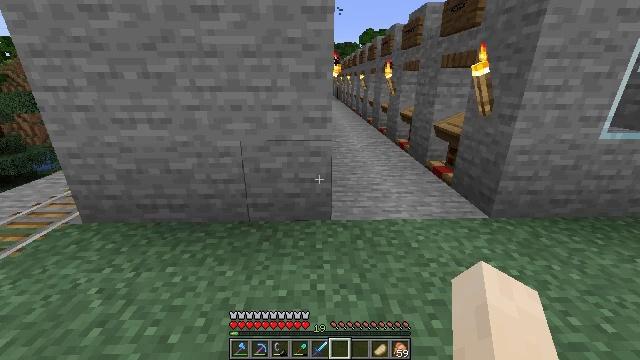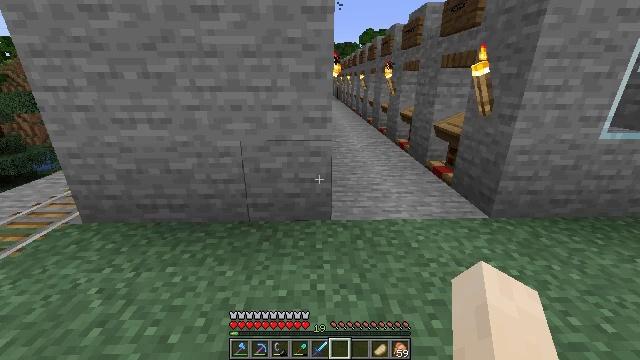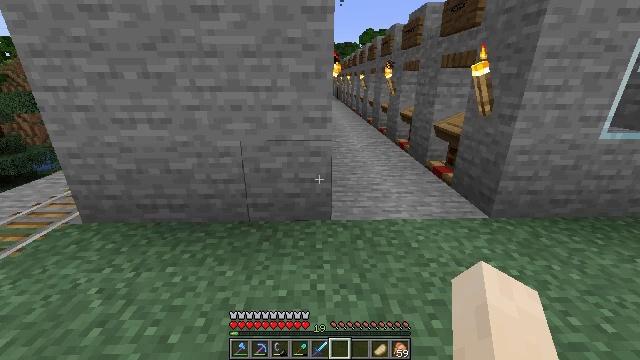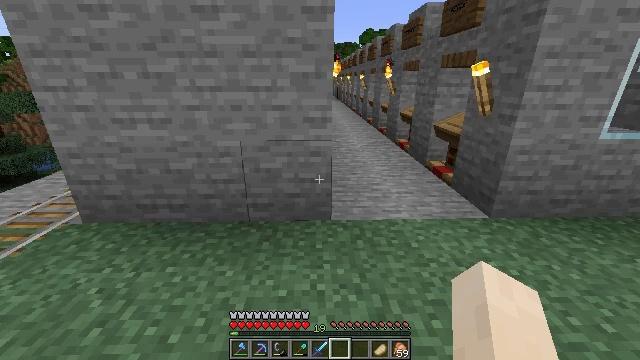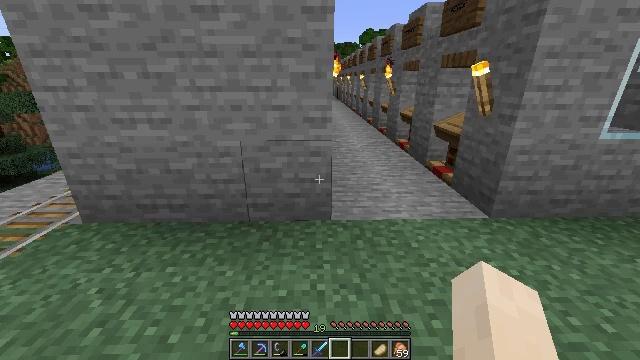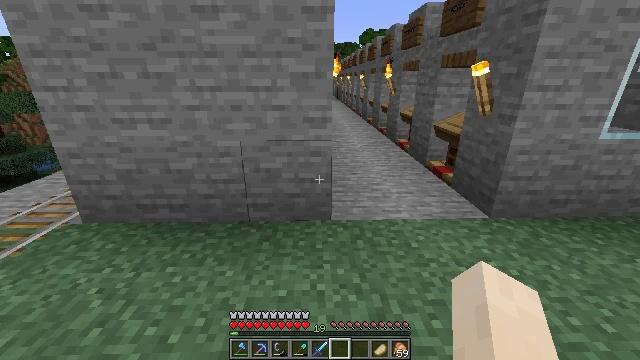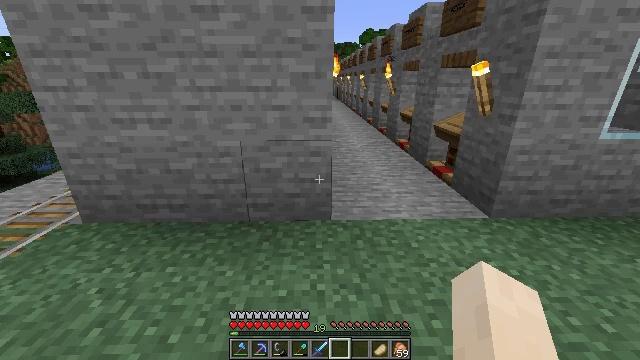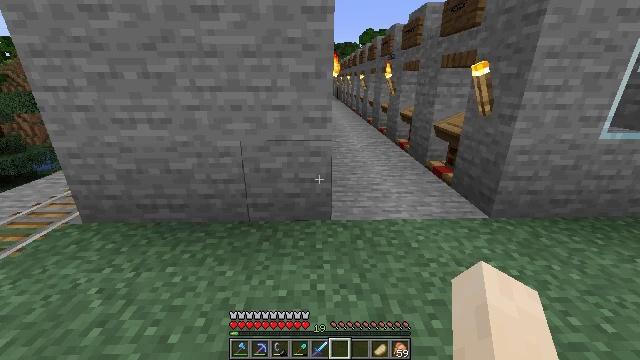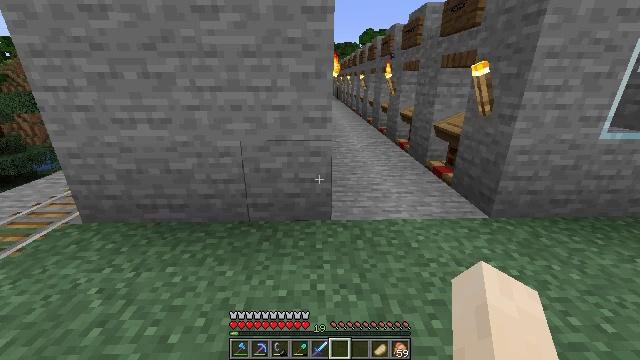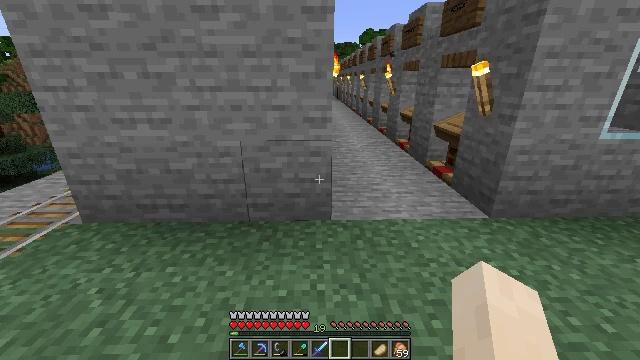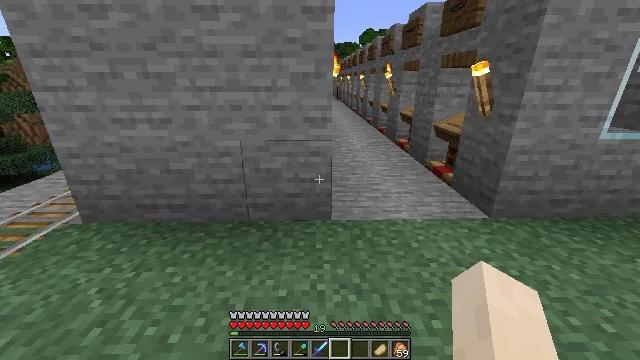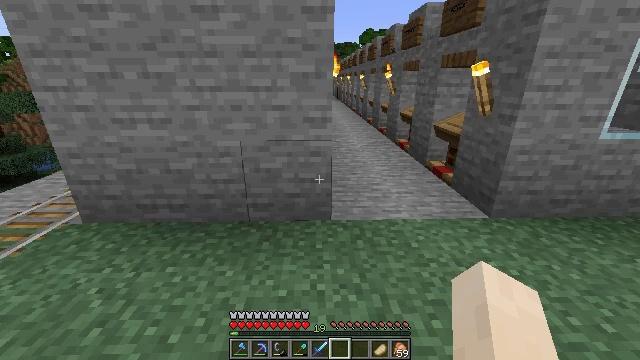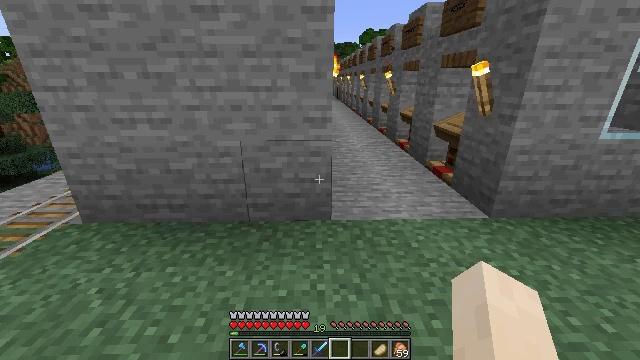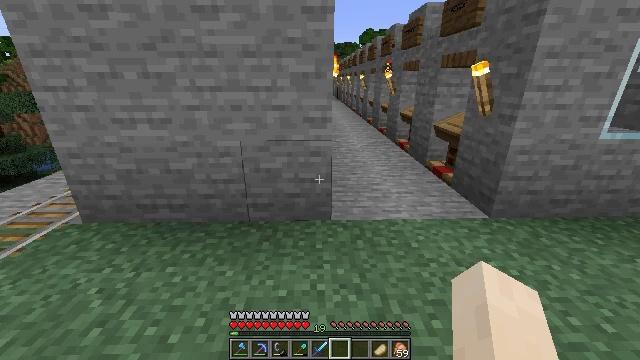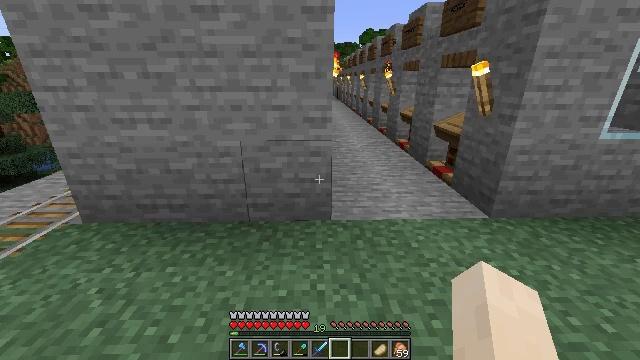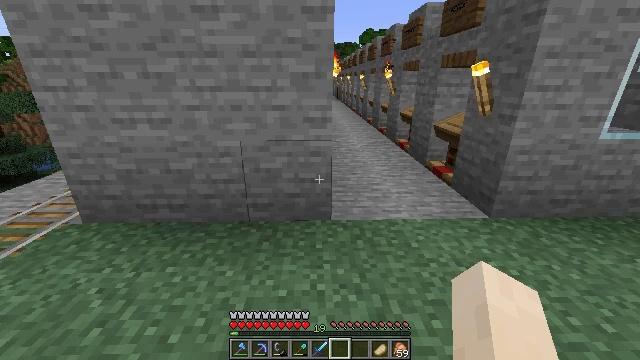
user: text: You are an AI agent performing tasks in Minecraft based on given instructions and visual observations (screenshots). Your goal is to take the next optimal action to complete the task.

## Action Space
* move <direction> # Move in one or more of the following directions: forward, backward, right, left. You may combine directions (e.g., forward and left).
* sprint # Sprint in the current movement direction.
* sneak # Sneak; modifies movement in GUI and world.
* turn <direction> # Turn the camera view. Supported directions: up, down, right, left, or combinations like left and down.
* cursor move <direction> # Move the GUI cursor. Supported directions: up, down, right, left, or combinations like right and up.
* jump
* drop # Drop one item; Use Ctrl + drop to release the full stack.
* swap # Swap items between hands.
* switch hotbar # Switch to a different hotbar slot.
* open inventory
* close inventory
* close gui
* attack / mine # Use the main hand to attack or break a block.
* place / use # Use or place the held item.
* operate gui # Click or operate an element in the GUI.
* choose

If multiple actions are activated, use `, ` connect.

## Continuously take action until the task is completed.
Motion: motion action
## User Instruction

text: Craft several smooth stone slab on the crafting table.
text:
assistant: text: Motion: no_op
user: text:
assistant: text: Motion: no_op
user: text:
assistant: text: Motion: no_op
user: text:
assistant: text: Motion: no_op
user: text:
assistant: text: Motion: no_op
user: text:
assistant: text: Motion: no_op
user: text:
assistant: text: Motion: no_op
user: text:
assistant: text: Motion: no_op
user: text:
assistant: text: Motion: no_op
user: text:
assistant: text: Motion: no_op
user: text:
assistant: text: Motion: no_op
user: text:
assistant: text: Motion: no_op
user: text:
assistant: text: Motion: no_op
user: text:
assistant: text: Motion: no_op
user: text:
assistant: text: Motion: no_op
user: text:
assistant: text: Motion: no_op
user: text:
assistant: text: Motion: no_op
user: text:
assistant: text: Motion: no_op
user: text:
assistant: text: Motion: no_op
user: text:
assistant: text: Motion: no_op
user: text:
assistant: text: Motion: no_op
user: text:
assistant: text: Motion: no_op
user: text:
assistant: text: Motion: no_op
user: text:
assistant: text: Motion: no_op
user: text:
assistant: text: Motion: no_op
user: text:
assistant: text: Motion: no_op
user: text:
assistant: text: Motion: no_op
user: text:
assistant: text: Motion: no_op
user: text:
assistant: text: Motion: no_op
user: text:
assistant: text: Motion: no_op